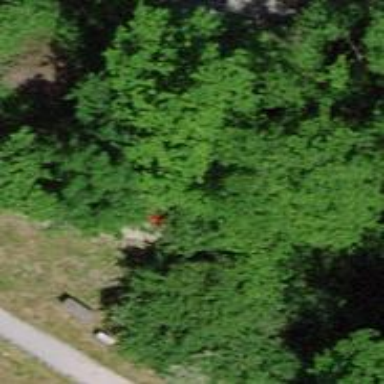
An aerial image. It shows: Red bench.